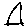
Label: triangle